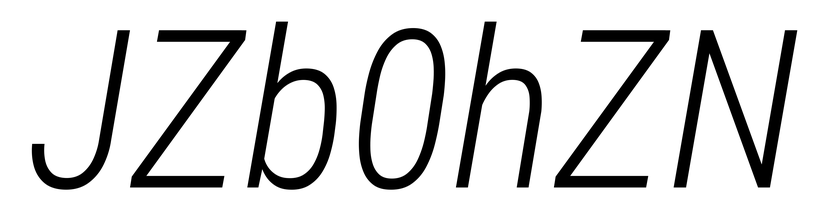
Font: Roboto-Italic_Condensed_Light_Italic